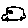
Label: car